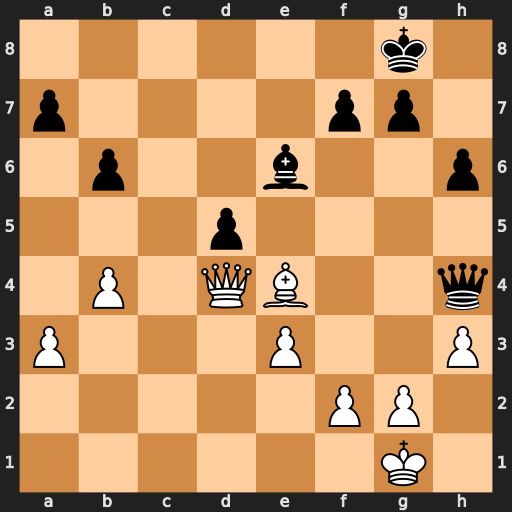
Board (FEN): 6k1/p4pp1/1p2b2p/3p4/1P1QB2q/P3P2P/5PP1/6K1
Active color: w
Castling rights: -
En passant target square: -
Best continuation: Bh7+ Kxh7 Qxh4